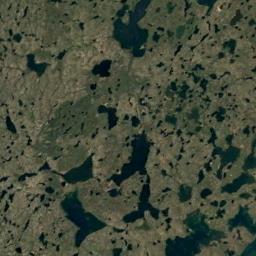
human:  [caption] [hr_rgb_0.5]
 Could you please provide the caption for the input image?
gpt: The wetland consists of bare land, Dry plants and green water .

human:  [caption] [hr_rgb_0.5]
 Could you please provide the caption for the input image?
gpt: Many waters of different sizes are surrounded by wetlands .

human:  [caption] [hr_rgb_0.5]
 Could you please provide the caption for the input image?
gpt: This wetland has less than ten percent vegetation coverage .

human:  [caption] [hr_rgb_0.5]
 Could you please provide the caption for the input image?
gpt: There is a large land mixed with green and brown in the river in a wetland .

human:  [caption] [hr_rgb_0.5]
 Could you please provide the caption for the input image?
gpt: There are many water areas of different sizes on the wetland .